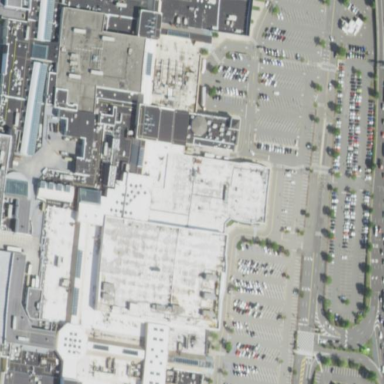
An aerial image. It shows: Mall building.